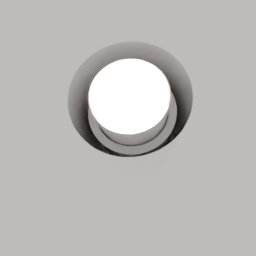
Label: lighting